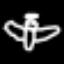
Label: angel